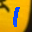
Label: 1